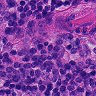
Metastatic tissue present: no